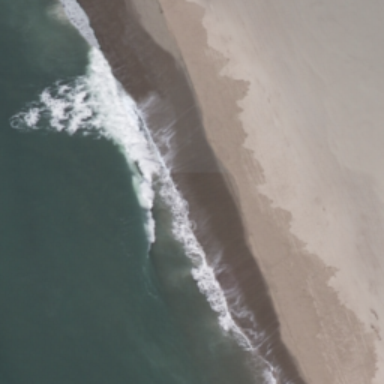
This is a beach with blue sea and white sands .